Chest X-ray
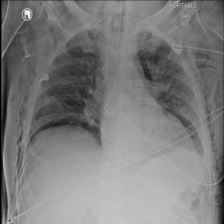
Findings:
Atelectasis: negative
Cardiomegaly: negative
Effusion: negative
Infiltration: negative
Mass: negative
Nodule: negative
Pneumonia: negative
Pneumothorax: negative
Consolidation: negative
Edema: negative
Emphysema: positive
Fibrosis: negative
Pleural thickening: negative
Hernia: negative